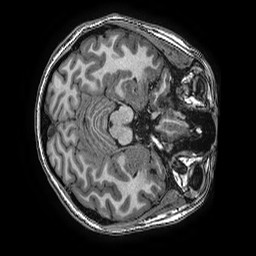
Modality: T1w
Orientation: axial
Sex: female
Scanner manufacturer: ge
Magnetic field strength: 3 T
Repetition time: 0.0077 s
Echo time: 0.003436 s